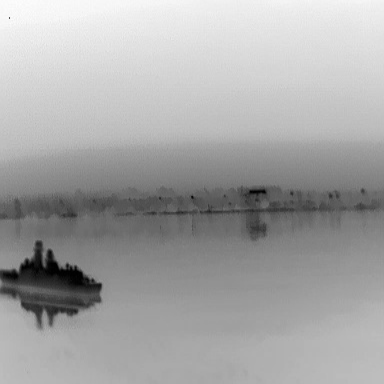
There is a warship in the infrared image.